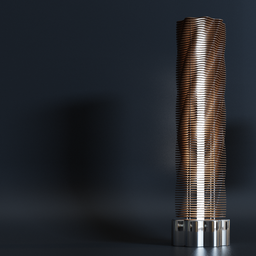
Label: lighting